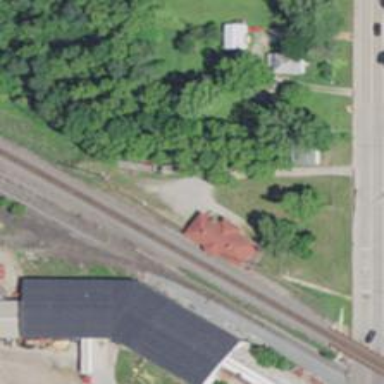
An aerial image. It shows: Historical railway car.